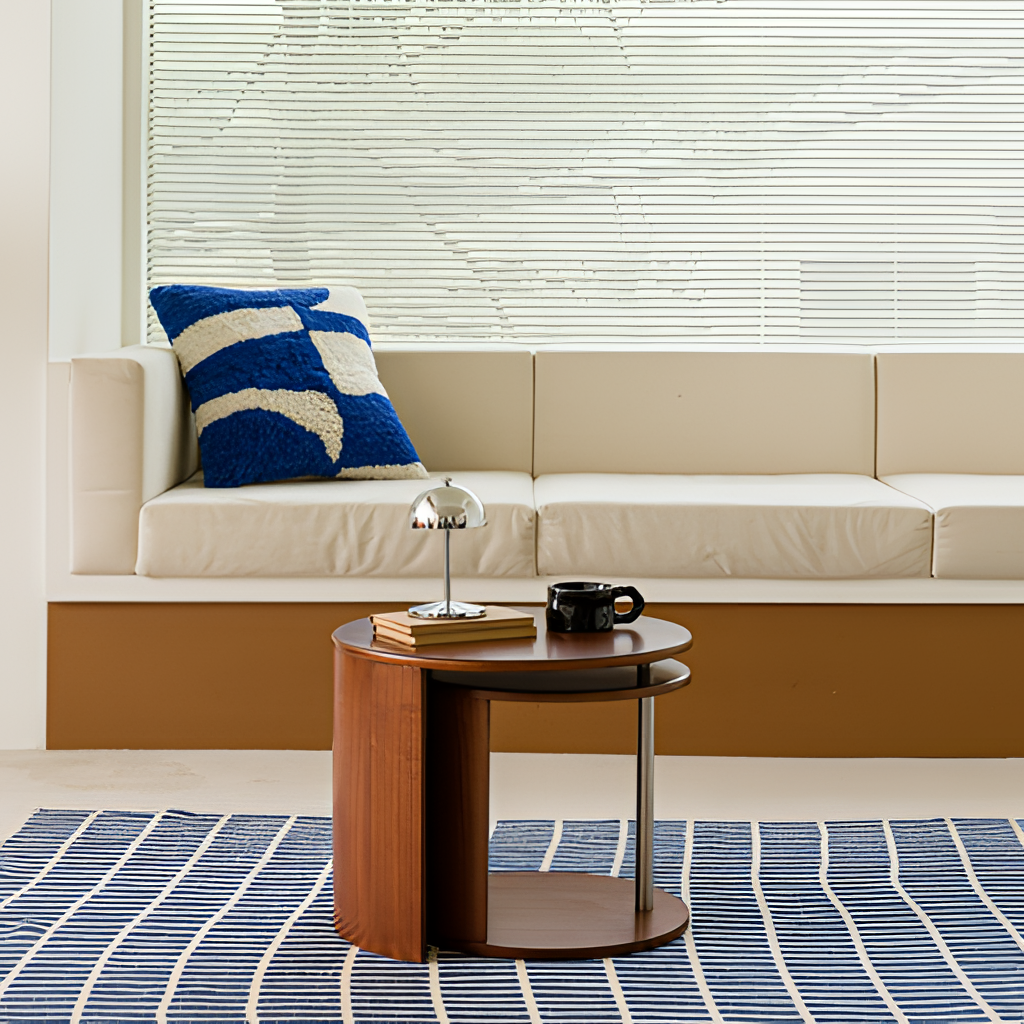
brown wood side table, living room, paint wallpaper, with solid pattern, tile flooring, with smooth pattern, modern